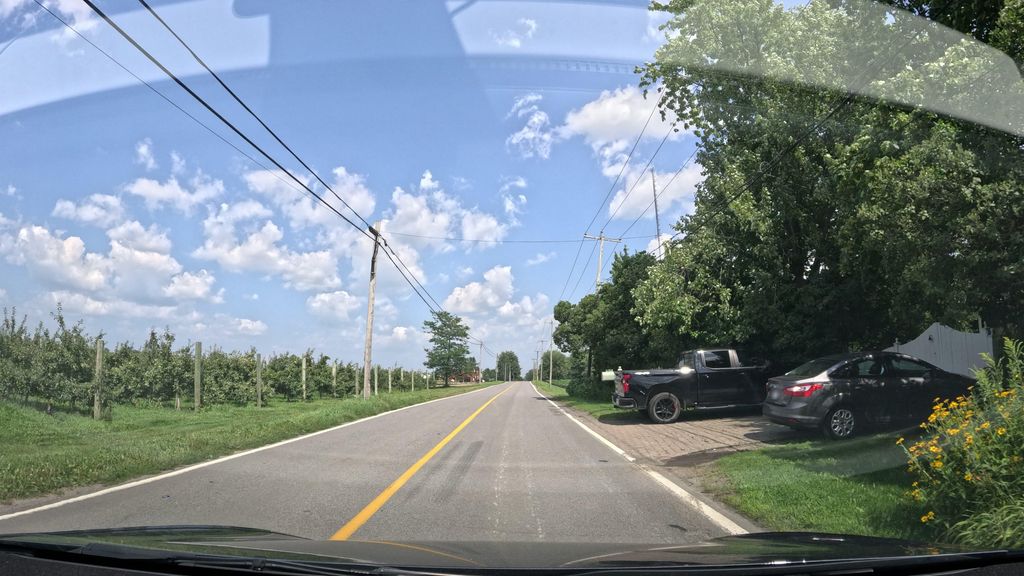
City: montreal